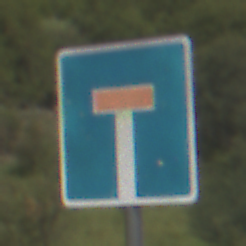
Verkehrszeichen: Sackgasse
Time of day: Midday
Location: Outdoor (Nature)
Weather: PartlyCloudy
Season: NotSpecified
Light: Natural